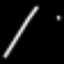
Label: line